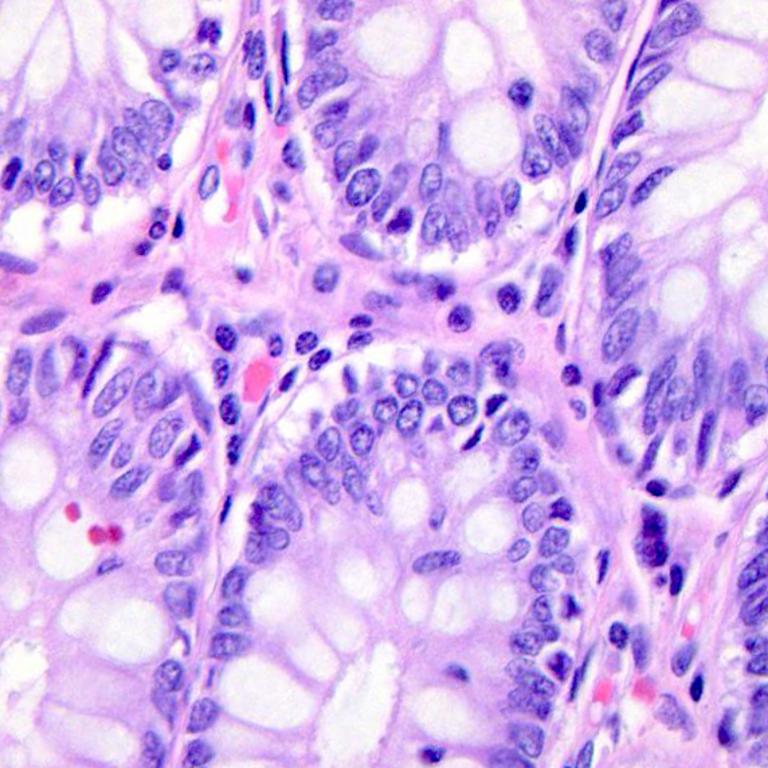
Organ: colon
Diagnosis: benign